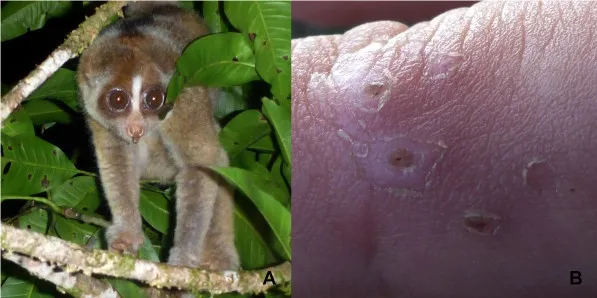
This subadult slow loris bit the victim's finger intensely resulting in a severe wound. (Panel A) Subadult Nycticebus kayan before the victim handled it - already a large drop of saliva can be seen protruding from the animal's mouth. (Panel B) The bite site 12 days after the bite. (Photos by G. Madani).
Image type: medical_photograph (other_medical_photograph)